Question: I have a grouped table view in my iPhone application that contains a list of all 24 hours of the day. When the user selects one of the cells in the table view, it shows a checkmark in its accessory view and saves the data via NSUserDefaults. When the user loads the view going forward, this means that I have to pull the information out of the NSUserDefaults and display a checkmark on the corresponding cell. This works fine until I start scrolling in the view. Then this happens:

I've set my 'didSelectRowAtIndexPath' up such that when one row is selected, all the others are deselected. This works just fine, but by just scrolling through the list, seemingly random items start being selected. If I continue to scroll up and down a few times, all items will have been selected. If I click on one of the cells, that one cell is selected while the others' are deselected (which is the way it should be).
But how come the cells are selected just by scrolling? Here is my 'cellForRowAtIndexPath' method, where the problem probably is located:
'''
- (UITableViewCell *)tableView:(UITableView *)tableView cellForRowAtIndexPath:(NSIndexPath *)indexPath {
static NSString *CellIdentifier = @"Cell";
UITableViewCell *cell = [tableView dequeueReusableCellWithIdentifier:CellIdentifier];
if (cell == nil) {
cell = [[[UITableViewCell alloc] initWithStyle:UITableViewCellStyleDefault reuseIdentifier:CellIdentifier] autorelease];
}
NSString *cellValue;
if (indexPath.row == 0) {
cellValue = @"00:00";
} else if (indexPath.row == 1) {
cellValue = @"01:00";
} else if (indexPath.row == 2) {
cellValue = @"02:00";
} else if (indexPath.row == 3) {
cellValue = @"03:00";
} else if (indexPath.row == 4) {
cellValue = @"04:00";
} else if (indexPath.row == 5) {
cellValue = @"05:00";
} else if (indexPath.row == 6) {
cellValue = @"06:00";
} else if (indexPath.row == 7) {
cellValue = @"07:00";
} else if (indexPath.row == 8) {
cellValue = @"08:00";
} else if (indexPath.row == 9) {
cellValue = @"09:00";
} else if (indexPath.row == 10) {
cellValue = @"10:00";
} else if (indexPath.row == 11) {
cellValue = @"11:00";
} else if (indexPath.row == 12) {
cellValue = @"12:00";
} else if (indexPath.row == 13) {
cellValue = @"13:00";
} else if (indexPath.row == 14) {
cellValue = @"14:00";
} else if (indexPath.row == 15) {
cellValue = @"15:00";
} else if (indexPath.row == 16) {
cellValue = @"16:00";
} else if (indexPath.row == 17) {
cellValue = @"17:00";
} else if (indexPath.row == 18) {
cellValue = @"18:00";
} else if (indexPath.row == 19) {
cellValue = @"19:00";
} else if (indexPath.row == 20) {
cellValue = @"20:00";
} else if (indexPath.row == 21) {
cellValue = @"21:00";
} else if (indexPath.row == 22) {
cellValue = @"22:00";
} else if (indexPath.row == 23) {
cellValue = @"23:00";
}
if ([[prefs valueForKey:@"quiet_hours_time_interval_from"] isEqualToString:cellValue]) {
cell.accessoryType = UITableViewCellAccessoryCheckmark;
cell.textLabel.textColor = [UIColor colorWithRed:72.0 / 255 green:104.0 / 255 blue:152.0 / 255 alpha:1];
}
cell.textLabel.text = cellValue;
return cell;
}
'''
'prefs' is equal to '[NSUserDefaults standardUserDefaults]' and I save the exact value of the (properly) selected cell to the 'quiet_hours_time_interval_from' key.
Hope you guys can help.
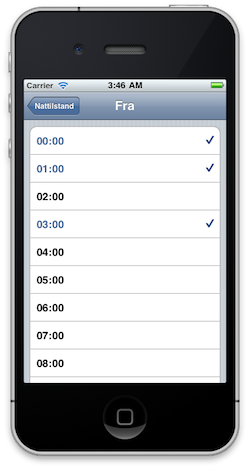
Answer: You need an ELSE after your check for prefs valueForKey. You need to clear the accessoryType in that ELSE.
What you are seeing is the default behavior of the UITableView. Cells are cached, and only recreated when needed. That's what the bit at the top does with dequeueReusableCell.
So, since you don't have any code that ever clears the accessoryType, eventually all of them end up checked.